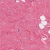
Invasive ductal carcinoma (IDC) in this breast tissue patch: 0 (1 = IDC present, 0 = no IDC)